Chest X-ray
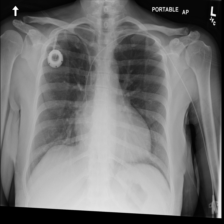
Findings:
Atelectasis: negative
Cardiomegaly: negative
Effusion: negative
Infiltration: negative
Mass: negative
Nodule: negative
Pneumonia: negative
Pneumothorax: negative
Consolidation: negative
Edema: negative
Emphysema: negative
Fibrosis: negative
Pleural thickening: negative
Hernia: negative